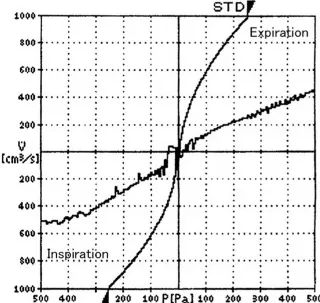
Postoperative. Rhinomanometry results at 6 months. The nasal resistance in both nostrils was improved after surgery.
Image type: chart (chart)